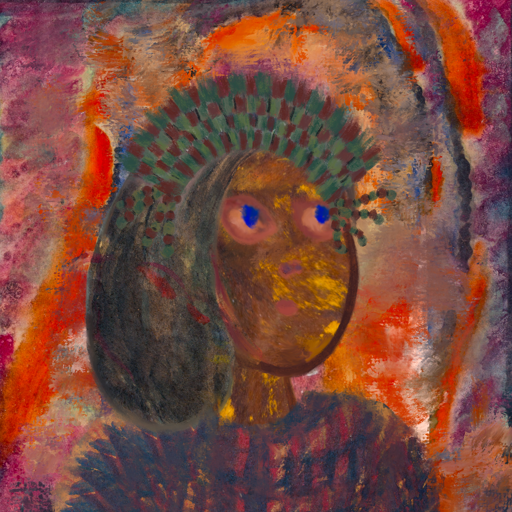
Background: Experience, Head And Neck Side: Comrade, Face Side: Mother_And_Son_Mother, Bust: In_The_Sun, Hair Side: Gypsy_Mother, Head Accessory: After_Raid_Crown, Second Necklace: Blank, Necklace: Blank, Baby: Blank